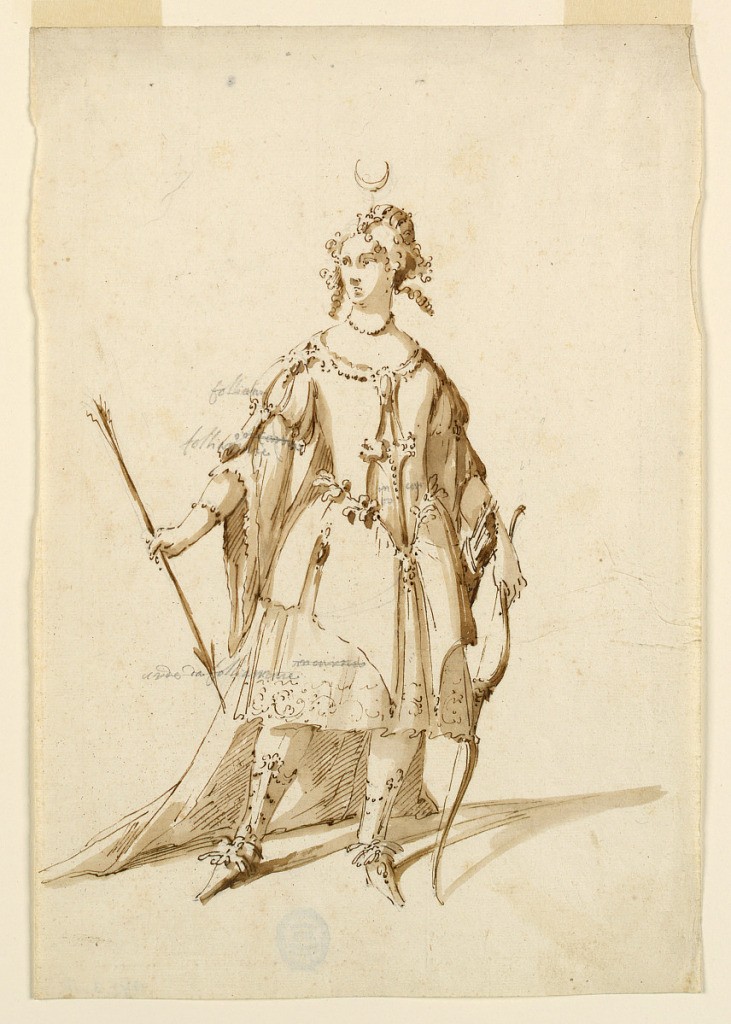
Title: Costume Design: Diana for a Ballet
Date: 17th century
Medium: Pen and brown ink, brush and brown wash, over black chalk
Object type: Drawing
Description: Vertical rectangle. Shown standing, frontally. She carries an arrow in her right hand, and a bow in her left one. She wears a cloak with a tail. A crescent is over her head. "Folliame" is written twice in the right sleeve, and something illegible which has been partially struck out: "o...carna." Written in the sketch: "incoronato" (struck out), and: "...che da folliame".